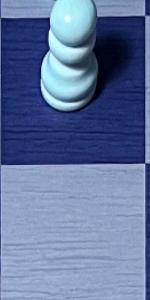
Label: Empty